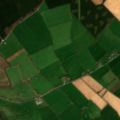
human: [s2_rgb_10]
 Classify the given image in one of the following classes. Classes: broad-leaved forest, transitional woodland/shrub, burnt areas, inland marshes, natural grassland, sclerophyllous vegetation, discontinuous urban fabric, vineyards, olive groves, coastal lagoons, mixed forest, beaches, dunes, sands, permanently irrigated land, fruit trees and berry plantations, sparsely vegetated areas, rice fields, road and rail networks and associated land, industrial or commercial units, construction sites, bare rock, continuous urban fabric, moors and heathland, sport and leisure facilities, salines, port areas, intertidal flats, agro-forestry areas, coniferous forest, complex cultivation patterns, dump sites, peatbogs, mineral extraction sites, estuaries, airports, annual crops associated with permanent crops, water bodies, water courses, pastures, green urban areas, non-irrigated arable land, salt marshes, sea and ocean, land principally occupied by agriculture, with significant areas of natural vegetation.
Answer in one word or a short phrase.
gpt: non-irrigated arable land, pastures, coniferous forest